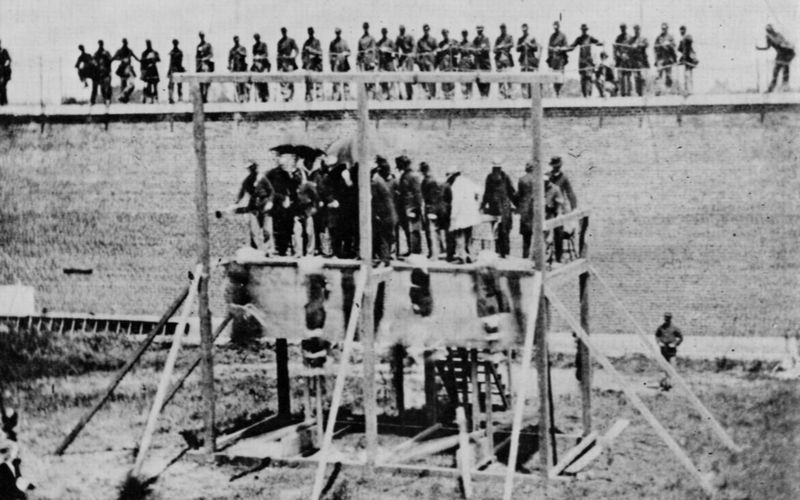
Titel: Die Verkündigung des Urteils
Künstler: Mathew B. Brady
Schlagwörter: dunkel, gruppe, himmel, mann, schatten, weiß, menschen, ausschnitt, grau, hell, holz, hüte, licht, männer, schwarz, stützen, regenschirm, schirm, sonnenschirm, weg, wiese, versammlung, anzug, anzüge, gedränge, wand, henker, hinrichtung, stehen, tod, erde, sonne, boden, redner, strick, liegen, tribüne, zuschauer, mauer, hof, arbeiter, damm, leiter, treppe, soldaten, detail, balken, geländer, stufen, gestell, bretter, podest, warten, unscharf, foto, fotografie, photographie, neger, innenhof, stütze, berlin, gerüst, hängen, stangen, übergang, seil, festung, schwarz weiss, militär, regenschirme, mäntel, reihe, schaulustige, photo, konstruktion, zuschauen, hängung, einweihung, aufnahme, bau, absperrung, besichtigung, aufbau, baustelle, holzgestell, podium, wettbewerb, rennbahn, rohbau, konfrontation, stiege, bauarbeiter, holzgerüst, plane, galgen, eröffnung, verurteilung, erschießung, verurteilte, schaffott, gefängnishof, gefangnis, gehängten, todeskandidaten, spoldaten, nau